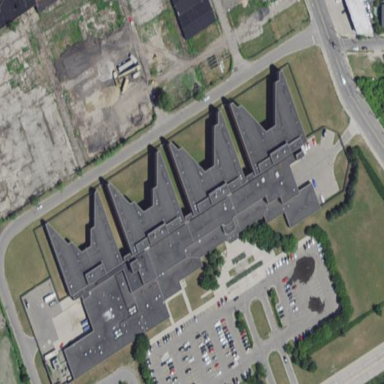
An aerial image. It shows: Prison.